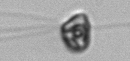
Label: flagellate_morphotype1